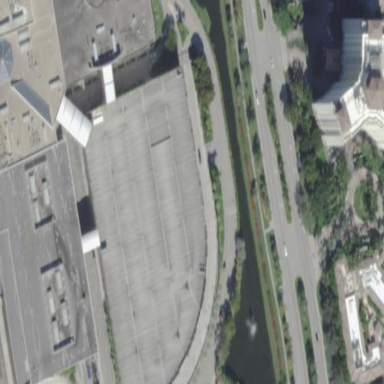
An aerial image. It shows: Multi-storey garage used for parking.